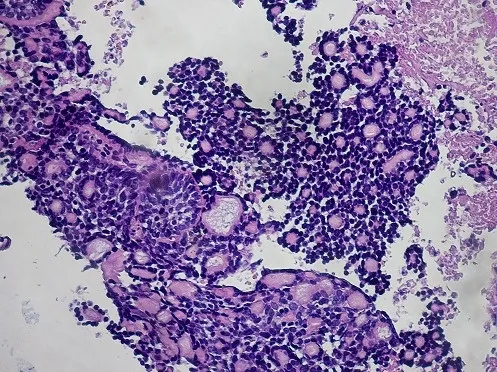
ACC: The tumor cells were small, basaloid, uniform, composed of dense basophilic nuclei with inconspicuous nucleoli (case 1,2) (HEx 200).
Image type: pathology (h&e)